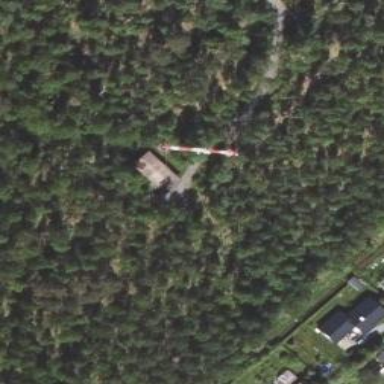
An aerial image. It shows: Mast structure.